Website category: restaurant
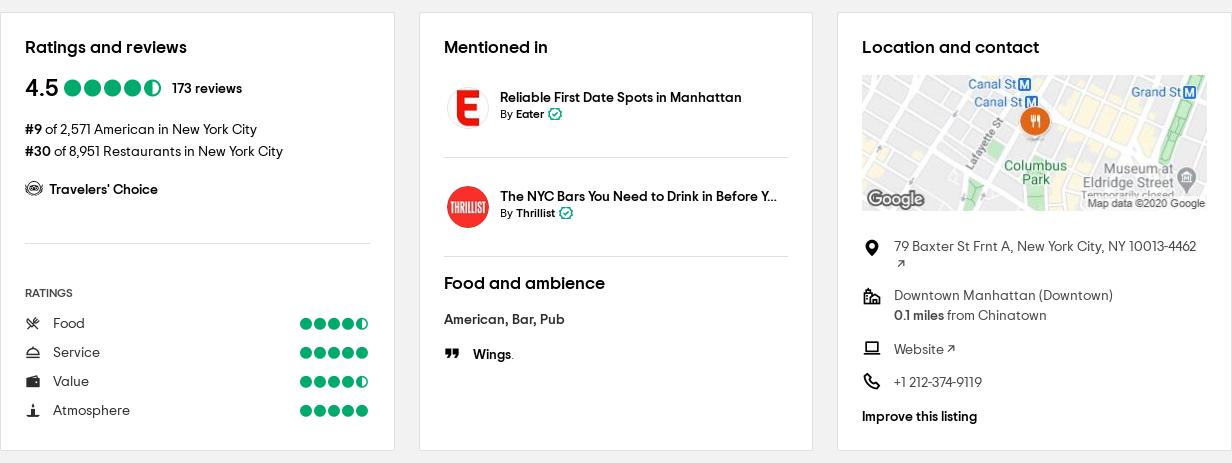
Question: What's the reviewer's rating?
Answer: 4.5

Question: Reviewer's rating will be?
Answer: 4.5

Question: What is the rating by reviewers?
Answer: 4.5

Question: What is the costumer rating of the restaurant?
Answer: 4.5

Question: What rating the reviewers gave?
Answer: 4.5

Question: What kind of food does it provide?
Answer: American, Bar, Pub

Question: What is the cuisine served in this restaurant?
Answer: American, Bar, Pub

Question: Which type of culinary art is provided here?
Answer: American, Bar, Pub

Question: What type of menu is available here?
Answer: American, Bar, Pub

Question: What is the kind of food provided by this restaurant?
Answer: American, Bar, Pub

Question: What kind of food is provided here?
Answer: American, Bar, Pub

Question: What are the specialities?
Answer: American, Bar, Pub

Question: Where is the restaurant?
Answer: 79 Baxter St Frnt A, New York City, NY 10013-4462

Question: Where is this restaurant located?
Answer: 79 Baxter St Frnt A, New York City, NY 10013-4462

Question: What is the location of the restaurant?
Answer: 79 Baxter St Frnt A, New York City, NY 10013-4462

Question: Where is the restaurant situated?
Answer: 79 Baxter St Frnt A, New York City, NY 10013-4462

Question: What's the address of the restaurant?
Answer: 79 Baxter St Frnt A, New York City, NY 10013-4462

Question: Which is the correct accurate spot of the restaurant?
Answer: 79 Baxter St Frnt A, New York City, NY 10013-4462

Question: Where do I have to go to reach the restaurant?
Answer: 79 Baxter St Frnt A, New York City, NY 10013-4462

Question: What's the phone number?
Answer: +1 212-374-9119

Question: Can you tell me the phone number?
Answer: +1 212-374-9119

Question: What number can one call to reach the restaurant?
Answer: +1 212-374-9119

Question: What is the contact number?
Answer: +1 212-374-9119

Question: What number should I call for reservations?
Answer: +1 212-374-9119

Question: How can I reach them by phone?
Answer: +1 212-374-9119